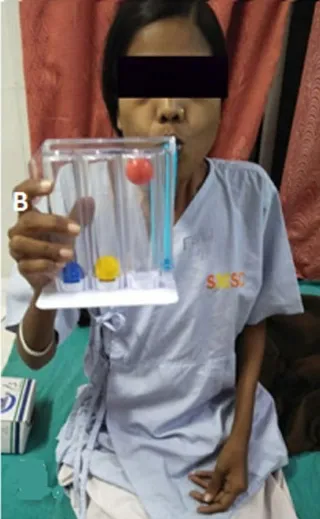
Patient is performing Incentive spirometry.
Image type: medical_photograph (skin_photograph)